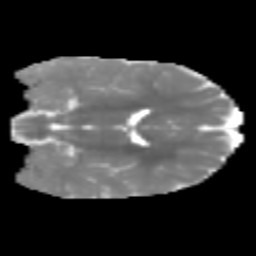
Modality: MD
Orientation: coronal
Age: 7
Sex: male
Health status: healthy